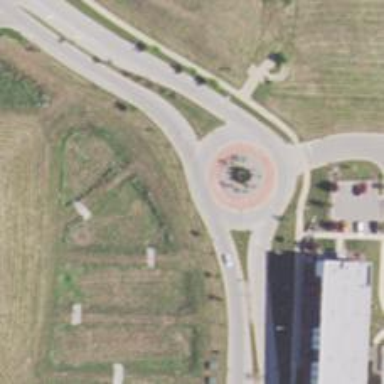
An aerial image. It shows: Roundabout at tertiary road junction.